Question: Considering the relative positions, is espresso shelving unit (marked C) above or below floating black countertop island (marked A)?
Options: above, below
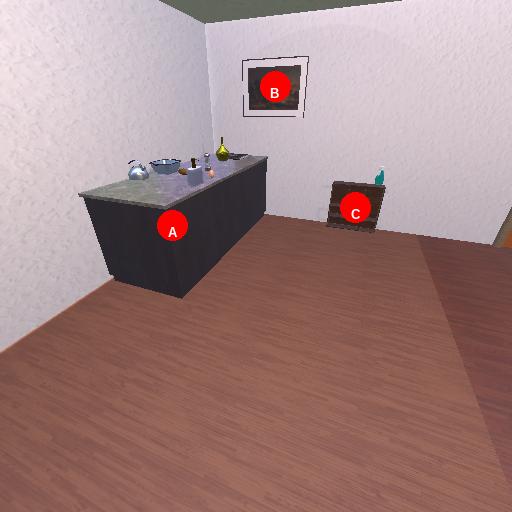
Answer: above